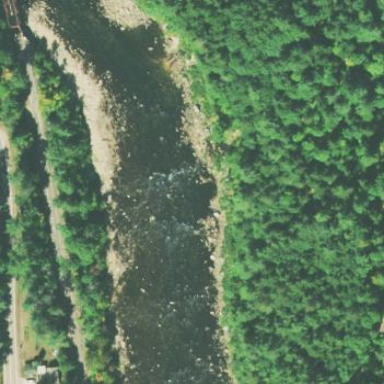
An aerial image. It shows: Rapids in the waterway.